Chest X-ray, AP view. Patient: 18 years old, sex F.
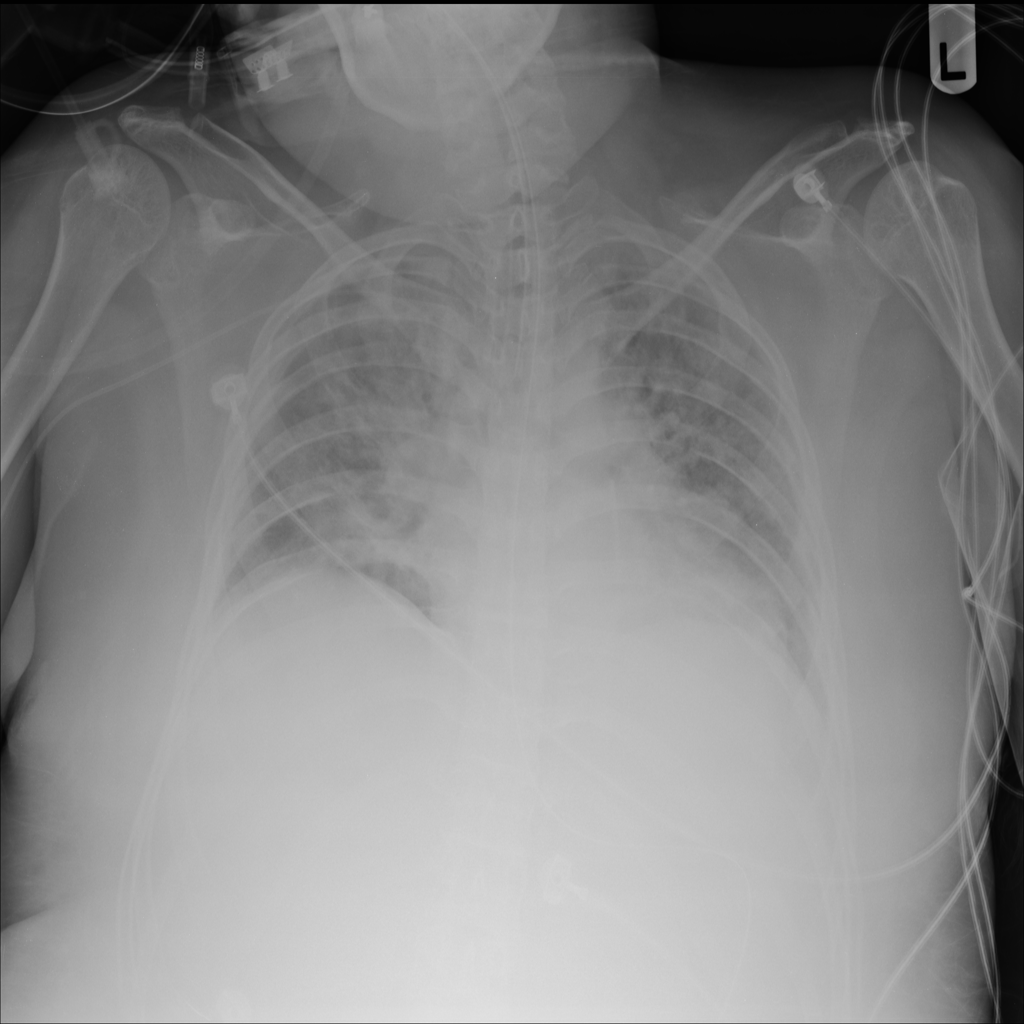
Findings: Infiltration